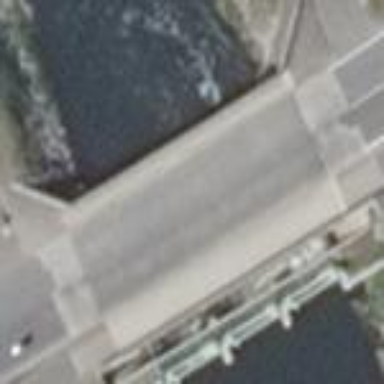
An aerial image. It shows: Man-made bridge.